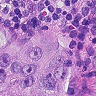
Metastatic tissue present: yes